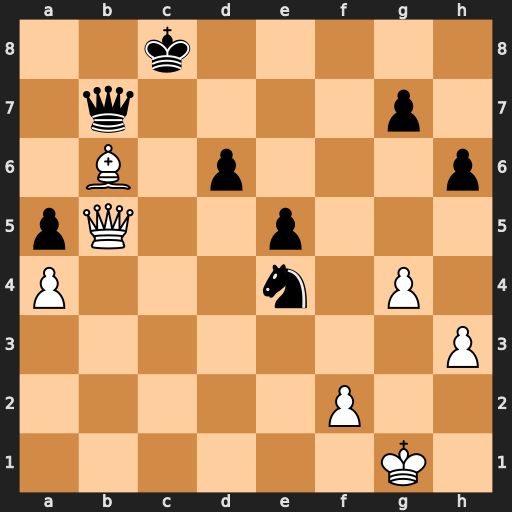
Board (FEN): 2k5/1q4p1/1B1p3p/pQ2p3/P3n1P1/7P/5P2/6K1
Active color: w
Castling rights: -
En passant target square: -
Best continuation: Qe8#